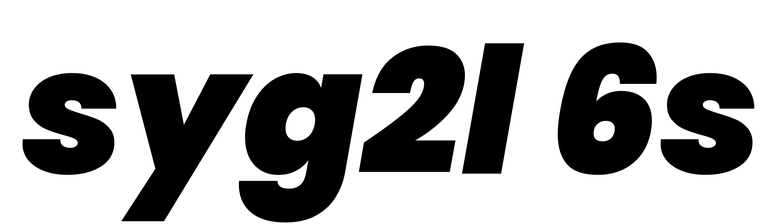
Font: Poppins-BlackItalic